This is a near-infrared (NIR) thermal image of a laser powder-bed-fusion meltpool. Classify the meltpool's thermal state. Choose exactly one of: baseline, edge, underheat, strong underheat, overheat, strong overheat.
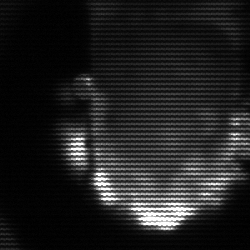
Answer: baseline